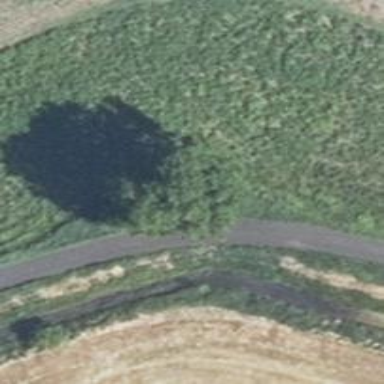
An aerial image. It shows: Beautiful tree in nature.